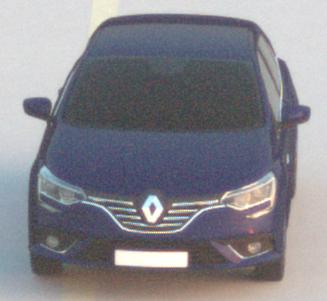
Make: Renault
Model: Mégane ENERGY TCe 100
Detailed model: Mégane (IV)
Model produced from: 2016/03
Model produced until: 2018/08
Doors: 5
Color: blue
Road condition: dry road
Daytime: sunrise or sunset
Contrast: medium contrast